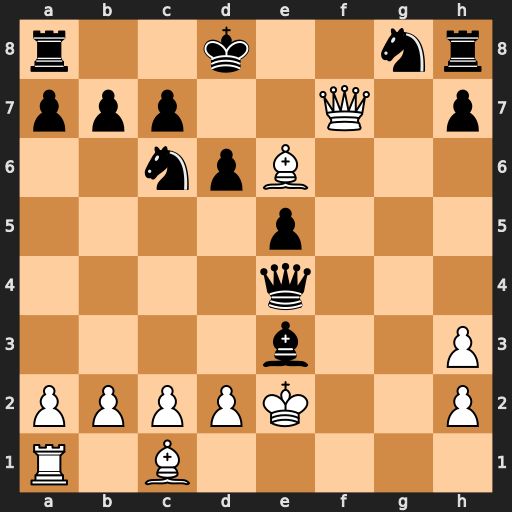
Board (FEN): r2k2nr/ppp2Q1p/2npB3/4p3/4q3/4b2P/PPPPK2P/R1B5
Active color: w
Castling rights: -
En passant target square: -
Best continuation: Qf8#